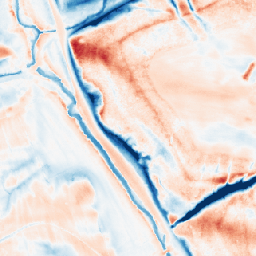
Category: classical
Decomposition family: gaussian_anisotropic
Decomposition parameters: sigma_x: 5
sigma_y: 10
Upsampling method: area
Upsampling parameters: scale: 8
Upsampling scale: 8